Field crop: tomato
Growth stage: 1
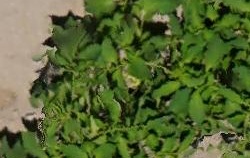
Species: tomato